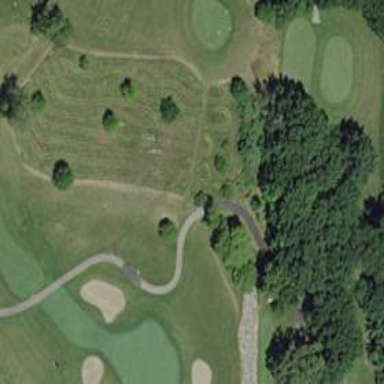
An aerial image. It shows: Service road designated as golf cart path.